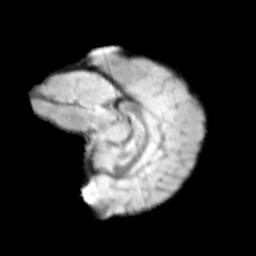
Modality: T2w
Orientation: sagittal
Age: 9
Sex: male
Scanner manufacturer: siemens
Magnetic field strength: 3 T
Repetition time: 3.8 s
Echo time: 0.07 s